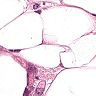
Metastatic tissue present: yes